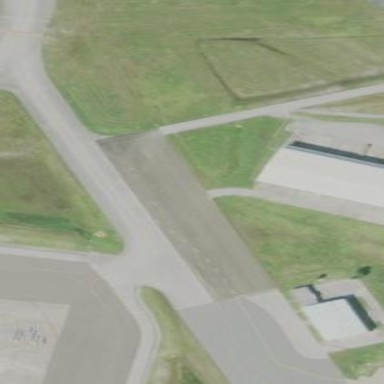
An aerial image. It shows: Apron at the airport.